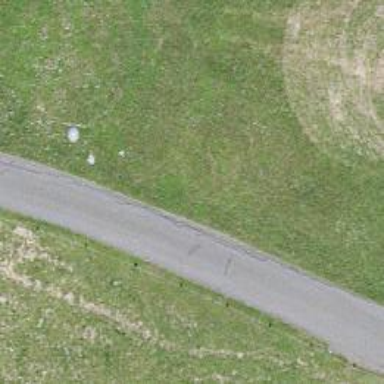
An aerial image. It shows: Well-maintained track road with grade 1 tracktype.